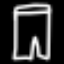
Label: pants